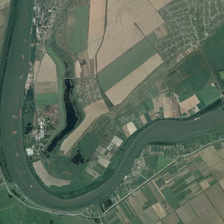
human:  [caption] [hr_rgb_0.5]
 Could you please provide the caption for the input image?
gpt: many farmlands are in two sides of a curved river .

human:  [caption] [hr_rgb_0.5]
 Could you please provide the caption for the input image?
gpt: the river flows across the farmlands .

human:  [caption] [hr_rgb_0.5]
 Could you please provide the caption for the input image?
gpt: the river flows across the farmlands .

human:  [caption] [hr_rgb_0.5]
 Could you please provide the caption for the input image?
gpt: many farmlands are in two sides of a curved river .

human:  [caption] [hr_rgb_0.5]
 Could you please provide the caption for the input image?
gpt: many farmlands are in two sides of a curved river .